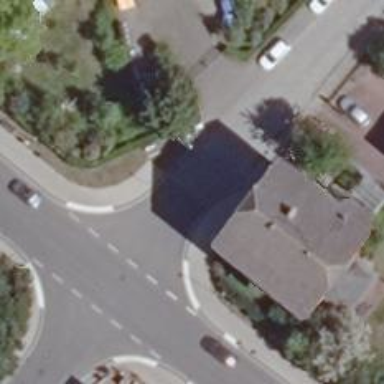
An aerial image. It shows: Residential road with asphalt surface. Both sides have sidewalks.